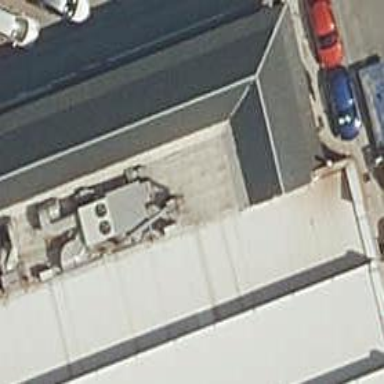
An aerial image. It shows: Car shop.